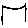
Label: line